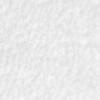
Label: no_change